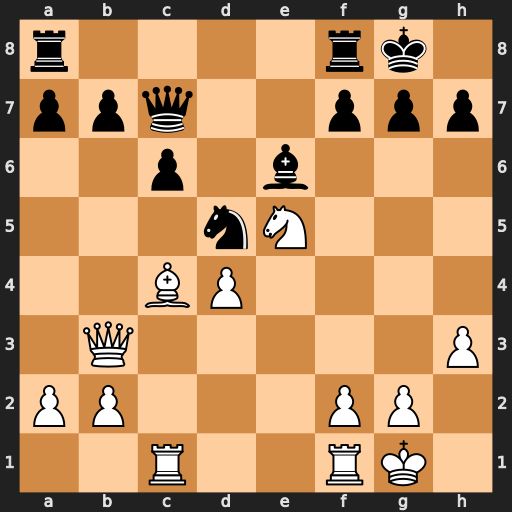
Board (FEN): r4rk1/ppq2ppp/2p1b3/3nN3/2BP4/1Q5P/PP3PP1/2R2RK1
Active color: w
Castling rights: -
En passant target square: -
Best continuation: Bxd5 Bxd5 Qxd5 cxd5 Rxc7